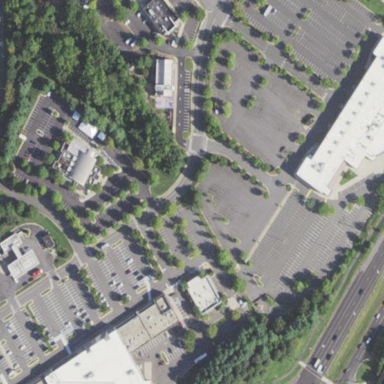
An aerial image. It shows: Retail area.